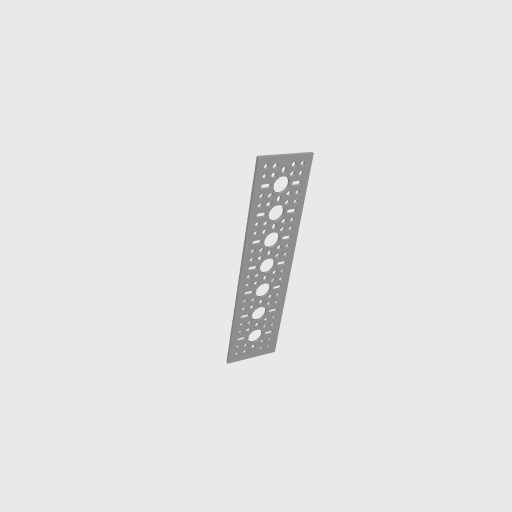
Part: PatternPlate1x7H